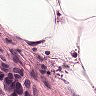
Metastatic tissue present: no